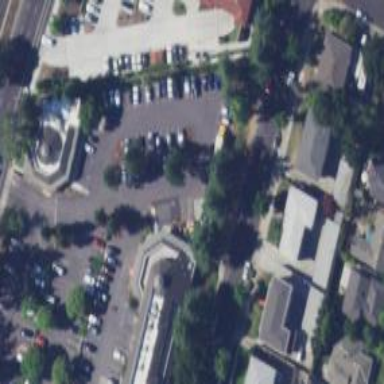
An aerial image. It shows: Asphalt parking space.